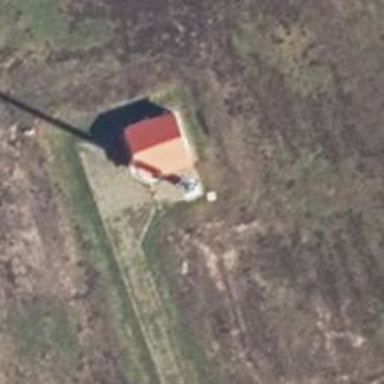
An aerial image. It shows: Communication tower.